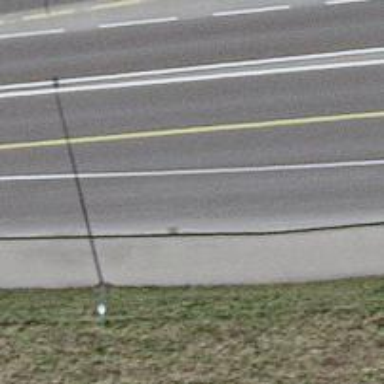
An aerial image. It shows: Asphalt road with primary link designation.